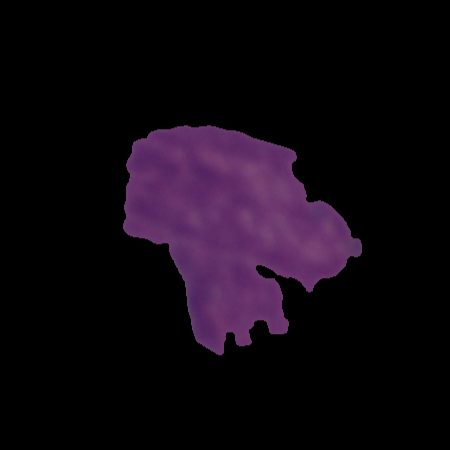
Label: healthy